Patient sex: M
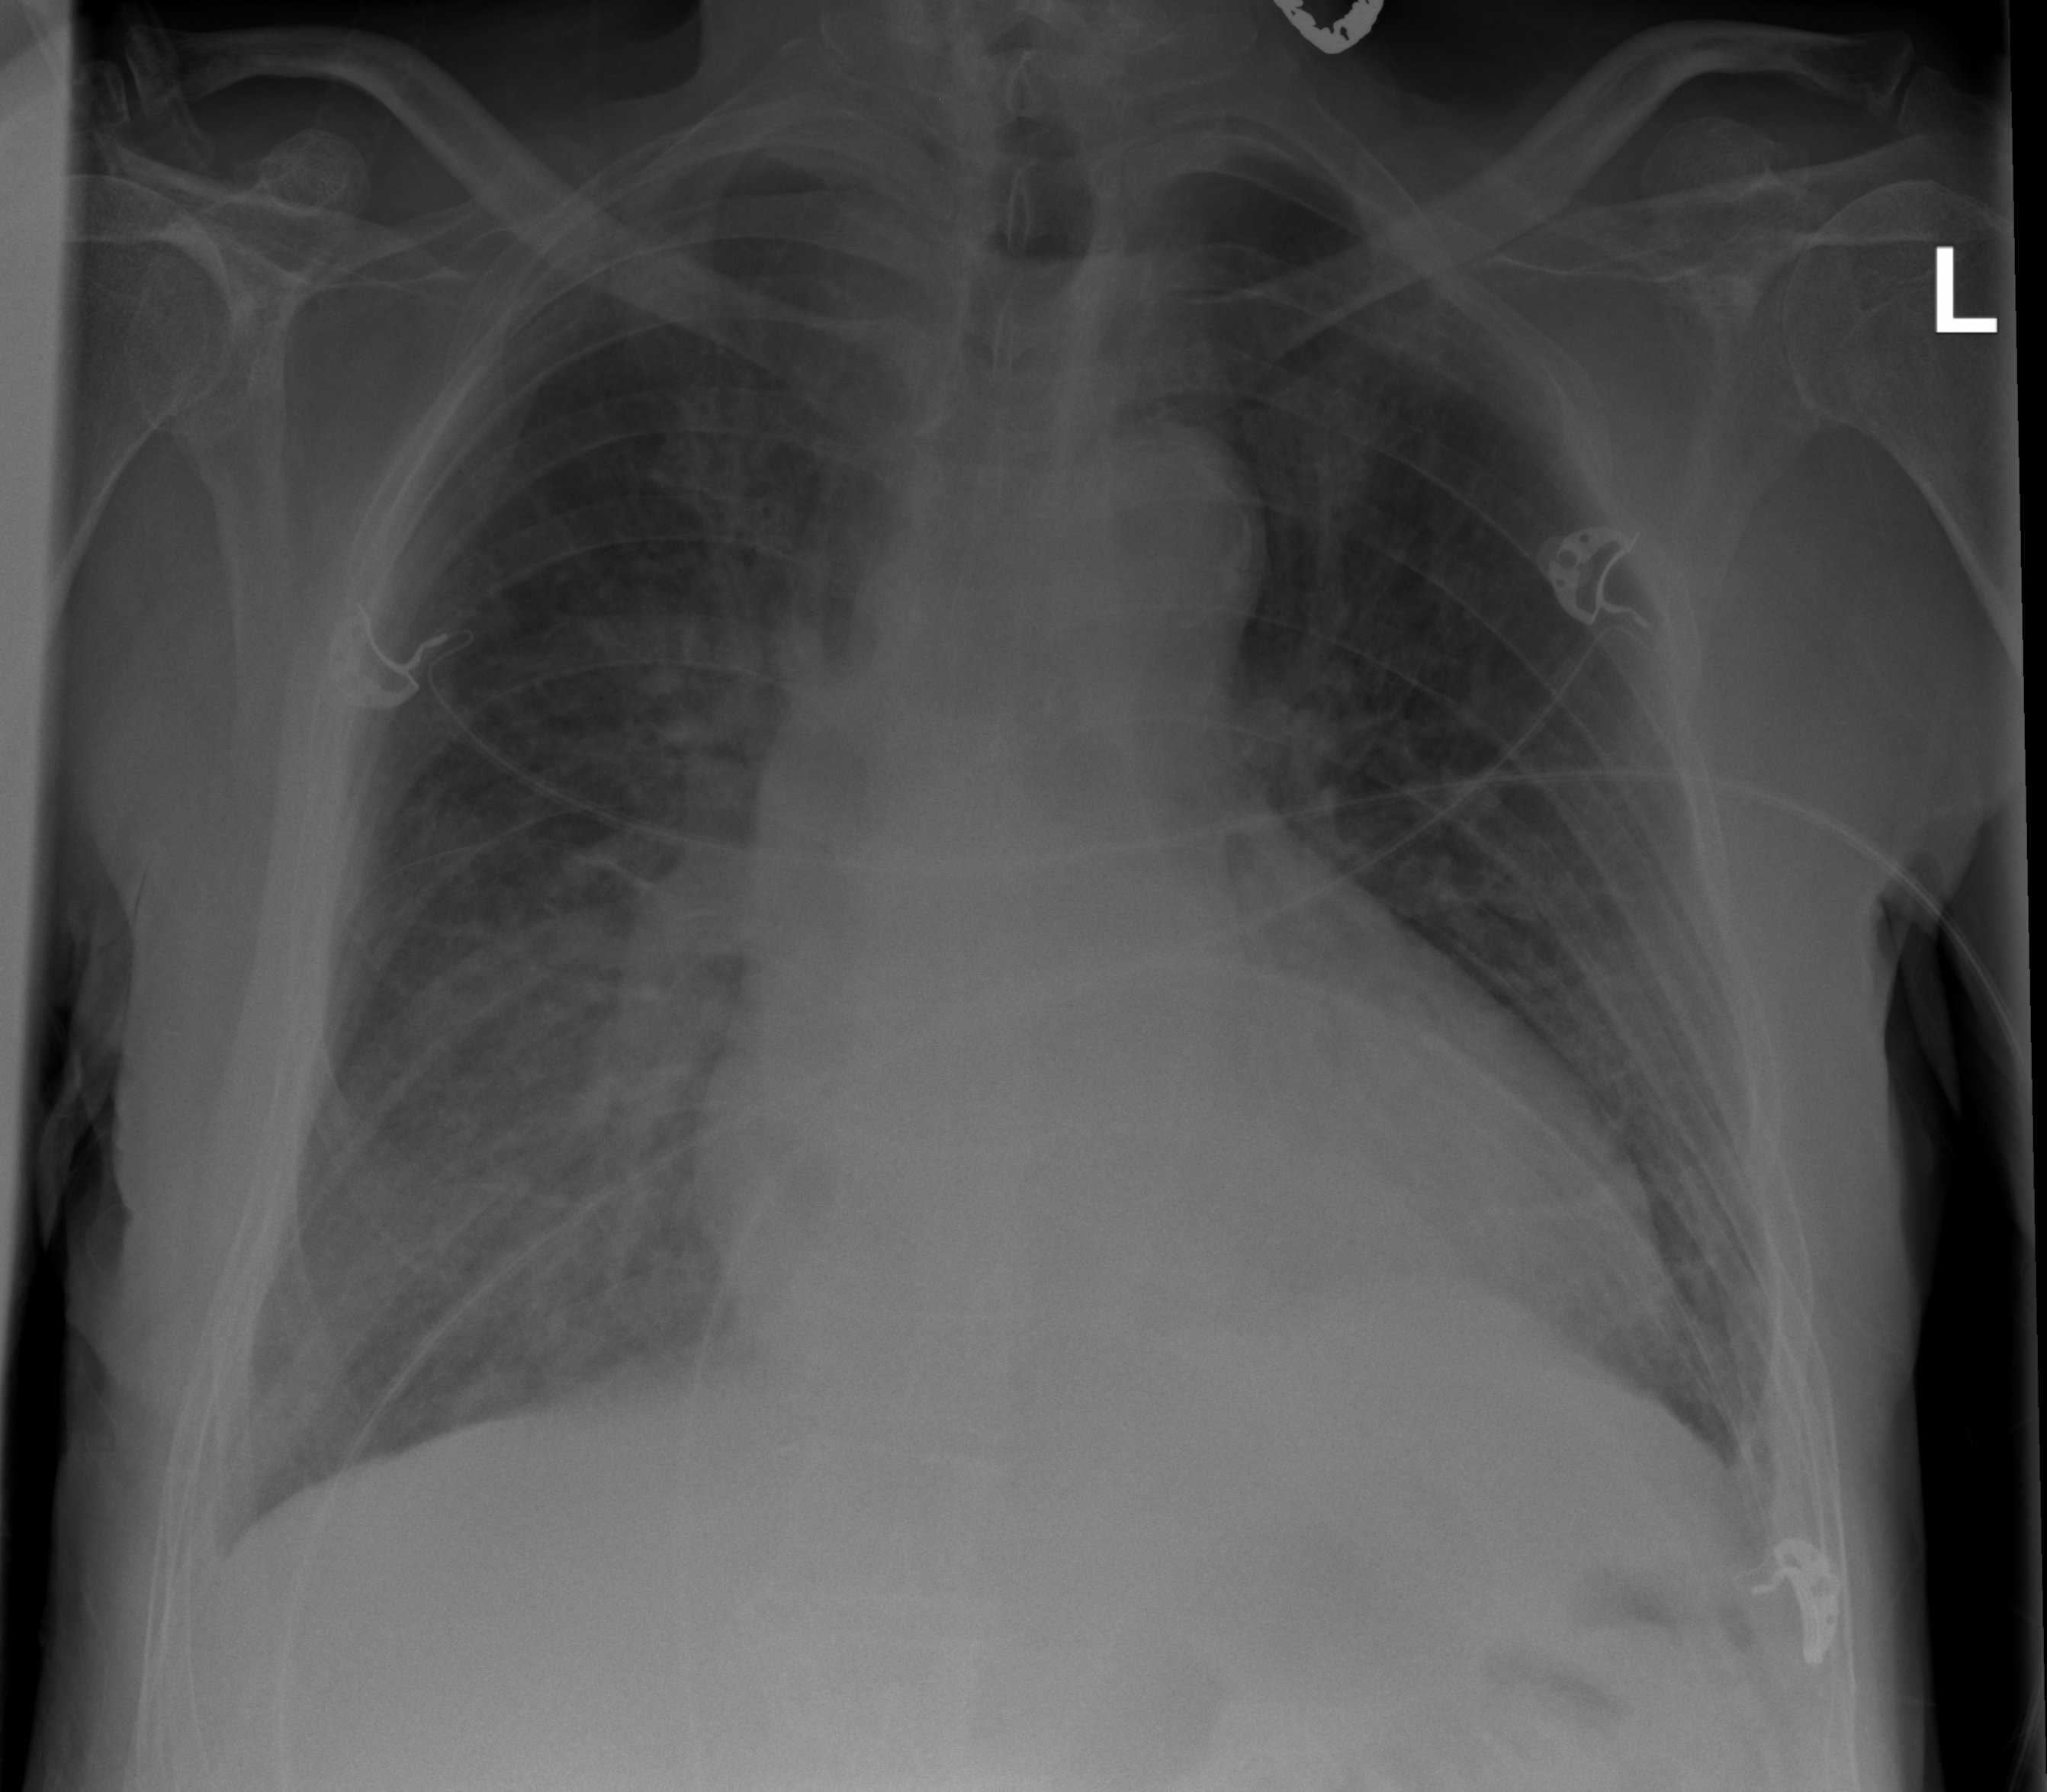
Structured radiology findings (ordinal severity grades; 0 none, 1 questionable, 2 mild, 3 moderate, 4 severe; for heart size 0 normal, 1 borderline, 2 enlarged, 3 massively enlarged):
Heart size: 2
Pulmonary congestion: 3
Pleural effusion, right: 2
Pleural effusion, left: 0
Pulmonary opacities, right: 3
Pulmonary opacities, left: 2
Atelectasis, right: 2
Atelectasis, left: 2